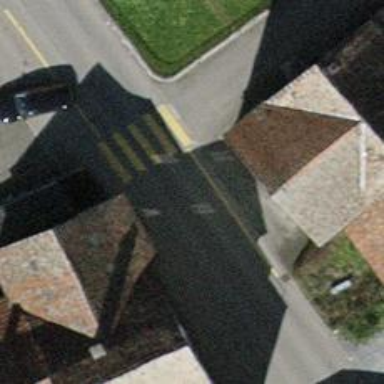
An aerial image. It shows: Uncontrolled zebra crossing on the road.